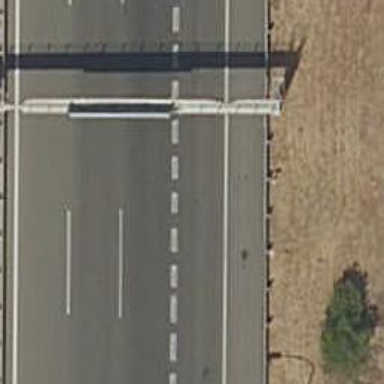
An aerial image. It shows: View of motorway.